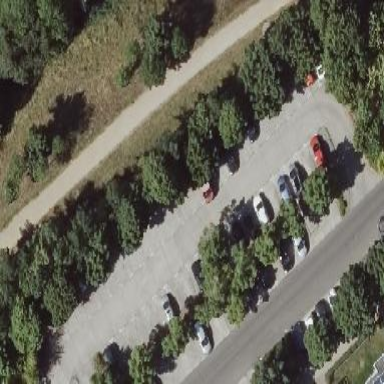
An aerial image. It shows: Parking area with surface.